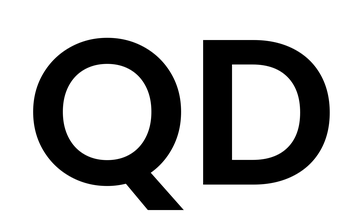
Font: Poppins-SemiBold